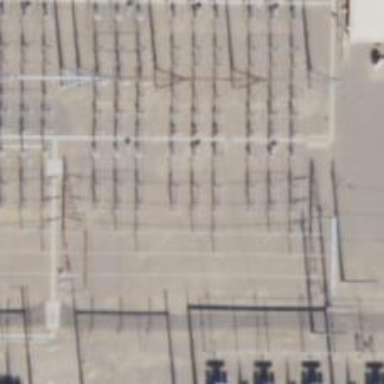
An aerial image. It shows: Switch used for power control.